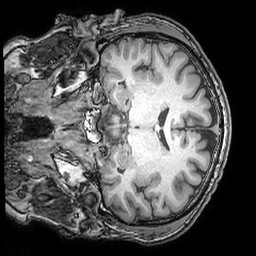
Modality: T1w
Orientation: coronal
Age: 37
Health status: ill
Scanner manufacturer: philips
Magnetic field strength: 3 T
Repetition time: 0.007 s
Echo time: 0.0035 s